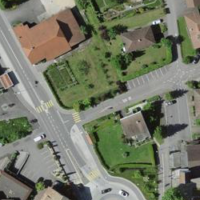
EUNIS habitat code: 54
Species observed at this site:
Lysimachia nummularia